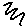
Label: zigzag